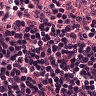
Metastatic tissue present: no